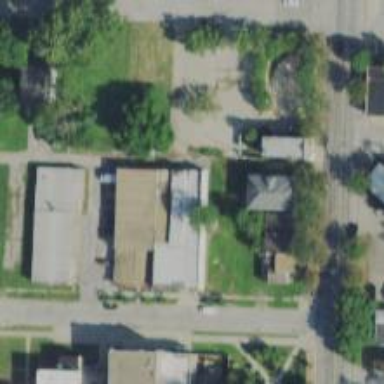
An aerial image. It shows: Alley classified as service road.